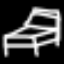
Label: bed